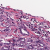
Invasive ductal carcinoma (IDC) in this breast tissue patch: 1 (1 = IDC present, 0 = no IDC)